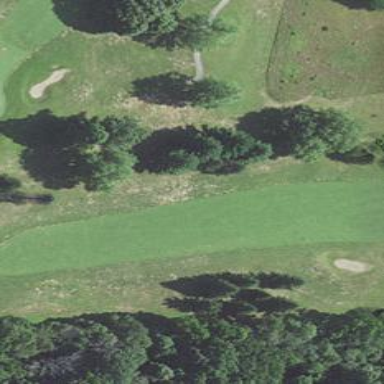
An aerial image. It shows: Golf hole.